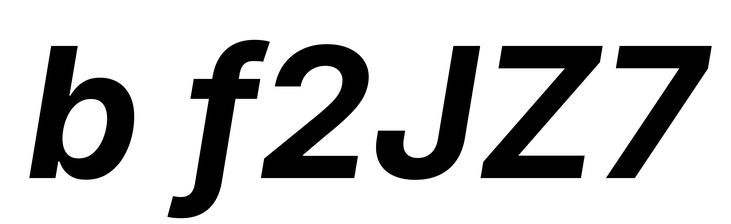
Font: Inter-Italic_Bold_Italic